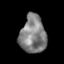
Tissue: skin
Cell type: Epithelial cells
Senescence score: 0.8845
Nuclear area (px): 954
Mean DAPI intensity: 129.928